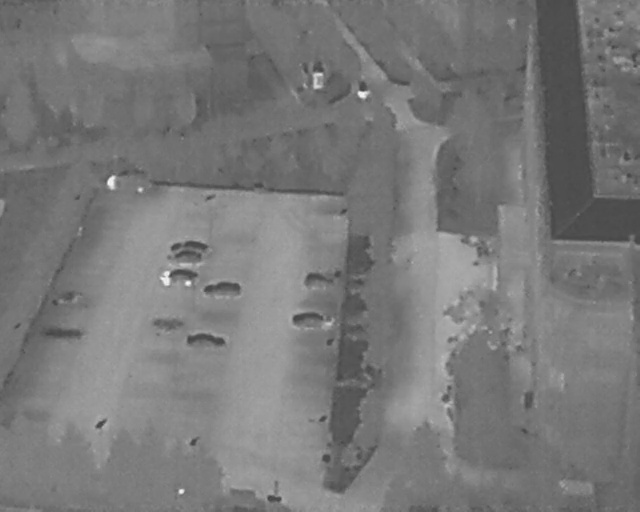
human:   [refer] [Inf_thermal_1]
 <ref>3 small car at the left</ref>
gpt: <box>[[28, 44, 30, 52, 2], [27, 46, 29, 53, 2], [26, 50, 29, 57, 2]]</box>